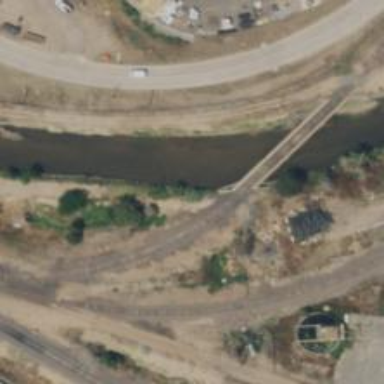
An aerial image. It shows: Railway bridge leading to rail yard.